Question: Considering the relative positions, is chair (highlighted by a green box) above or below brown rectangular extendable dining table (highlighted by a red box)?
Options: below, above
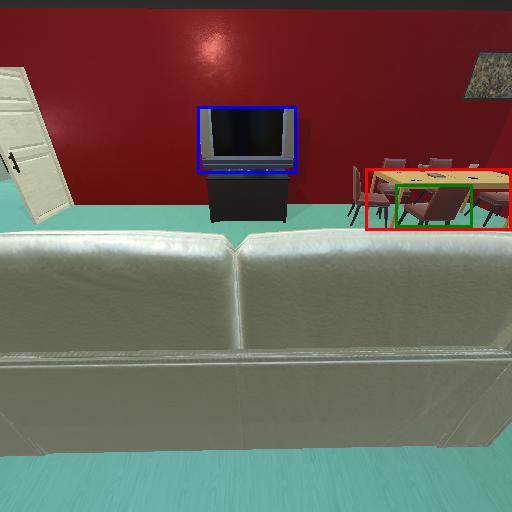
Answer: below